Interaction volume radius: 10 \u00c5
Interaction volume height: 10 \u00c5
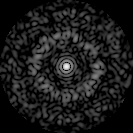
Disorder parameter: 0.877